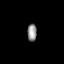
Tissue: prostate
Cell type: Fibroblasts
Senescence score: 0.7209
Nuclear area (px): 160
Mean DAPI intensity: 145.844